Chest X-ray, PA view. Patient: 49 years old, sex M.
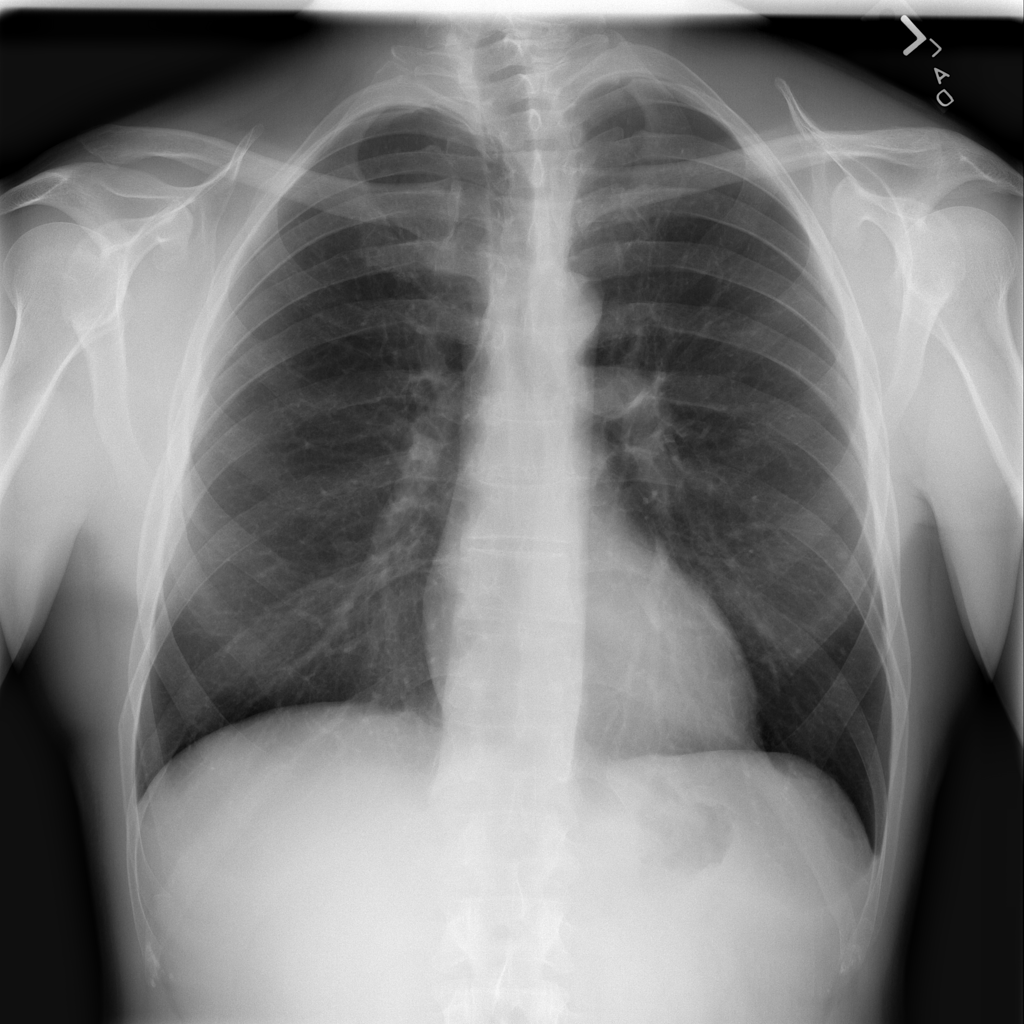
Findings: No Finding